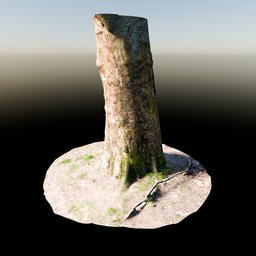
Label: nature